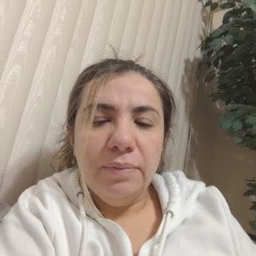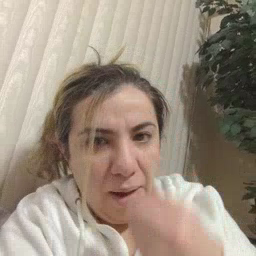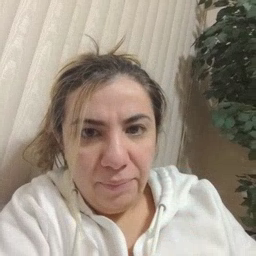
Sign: sleep